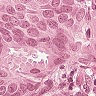
Metastatic tissue present: yes